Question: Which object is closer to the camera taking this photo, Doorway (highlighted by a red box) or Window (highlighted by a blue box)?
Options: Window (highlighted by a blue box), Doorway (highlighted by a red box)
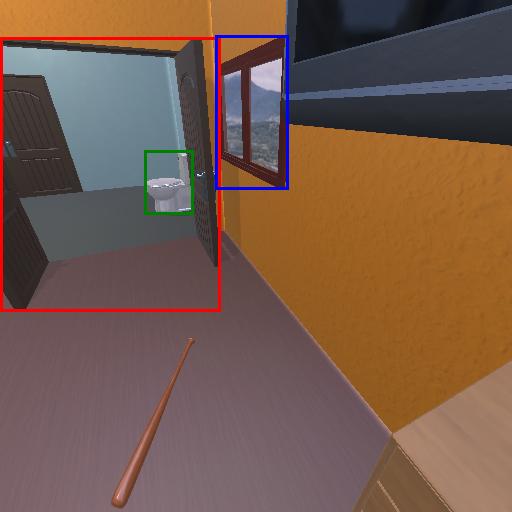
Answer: Window (highlighted by a blue box)